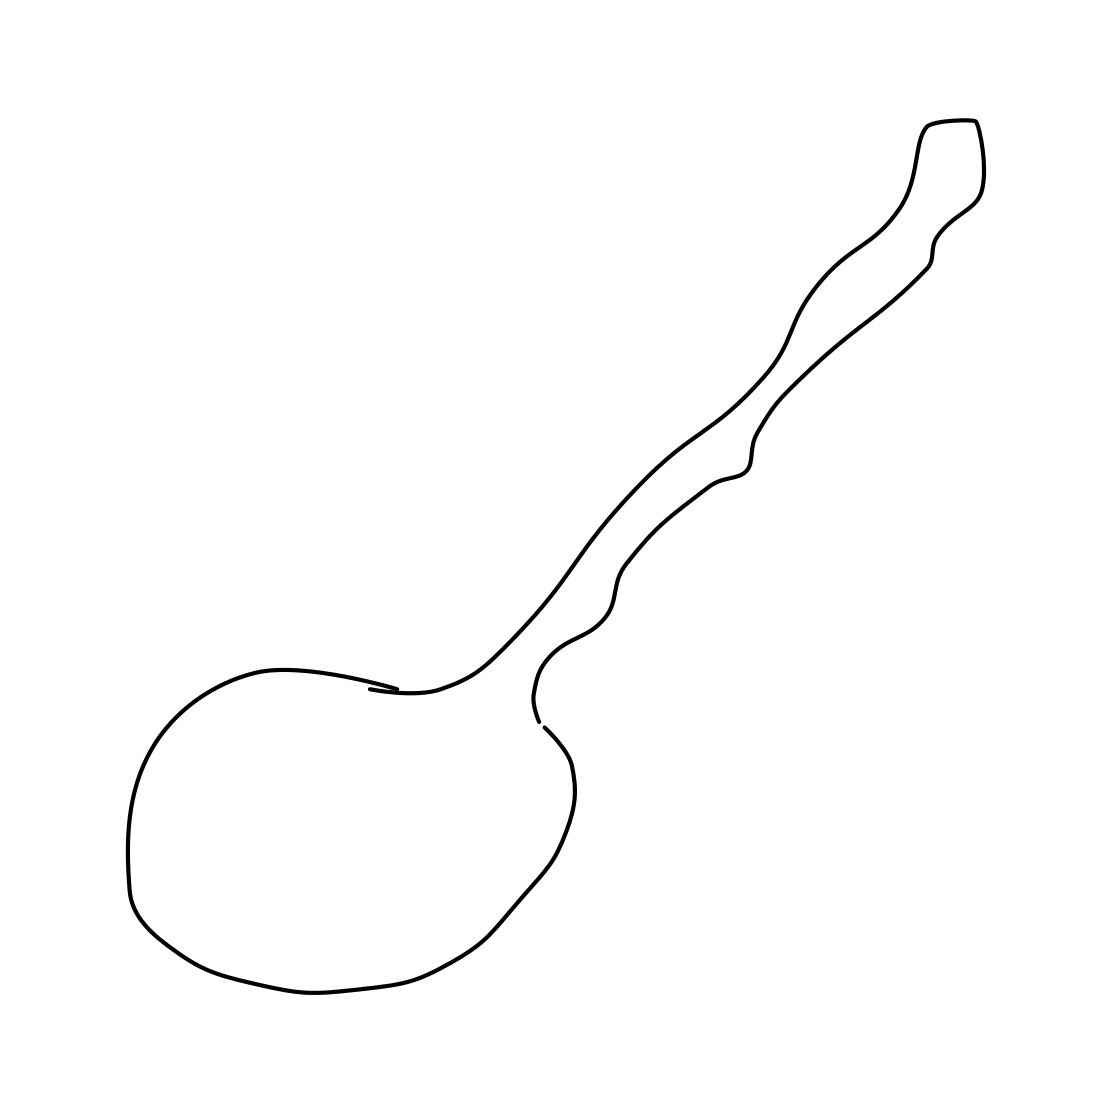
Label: spoon